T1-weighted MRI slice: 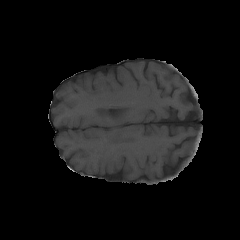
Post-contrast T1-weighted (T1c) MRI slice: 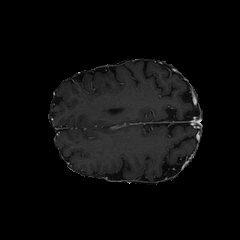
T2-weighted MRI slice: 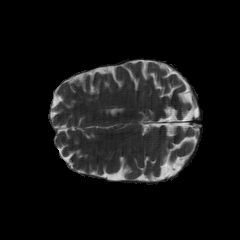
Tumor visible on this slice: no